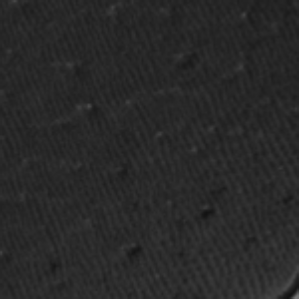
Label: frost